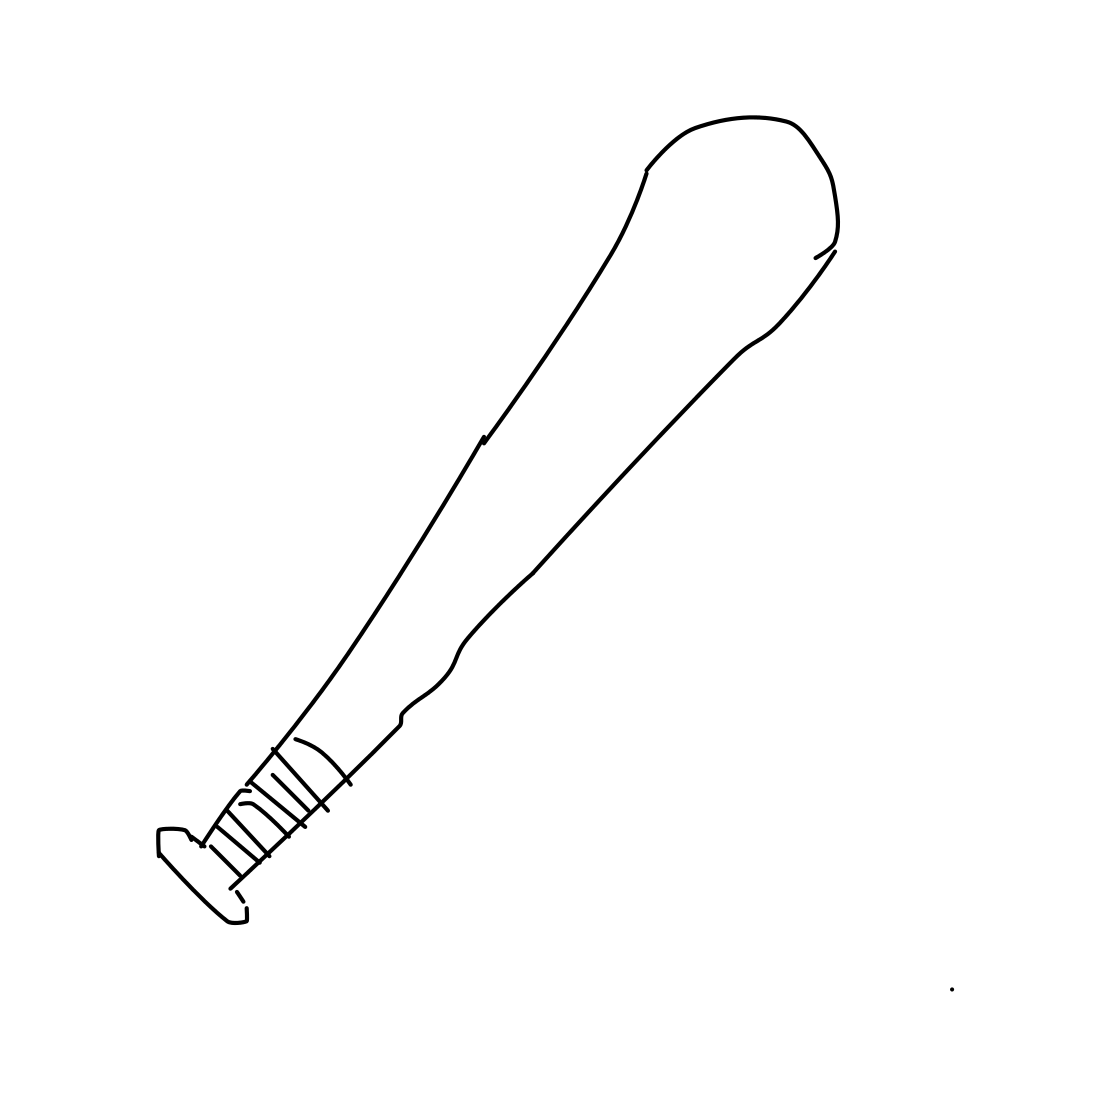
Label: baseball bat